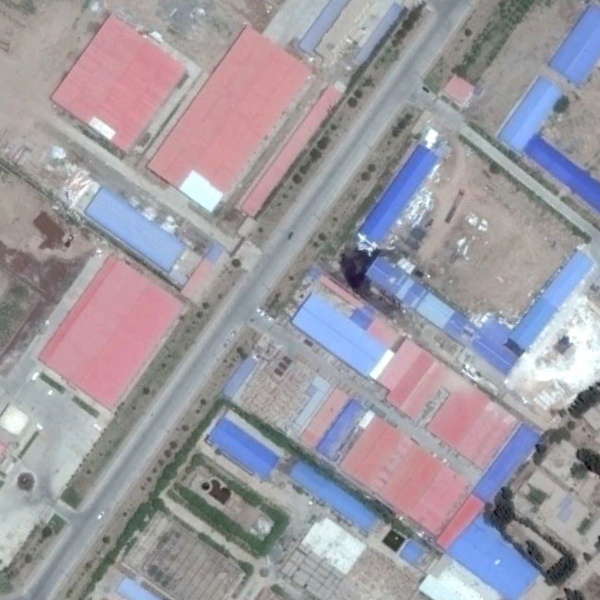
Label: Industrial